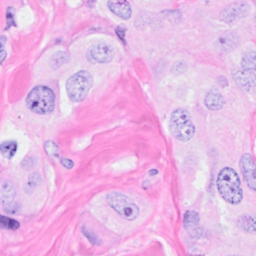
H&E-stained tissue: Breast